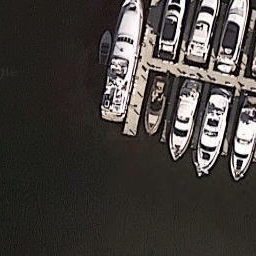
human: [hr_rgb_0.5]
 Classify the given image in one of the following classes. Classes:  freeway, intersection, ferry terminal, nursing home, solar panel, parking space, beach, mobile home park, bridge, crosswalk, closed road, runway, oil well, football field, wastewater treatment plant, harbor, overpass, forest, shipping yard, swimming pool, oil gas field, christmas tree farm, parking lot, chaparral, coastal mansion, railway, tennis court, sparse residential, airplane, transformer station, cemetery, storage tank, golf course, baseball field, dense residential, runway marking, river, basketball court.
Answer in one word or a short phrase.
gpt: harbor